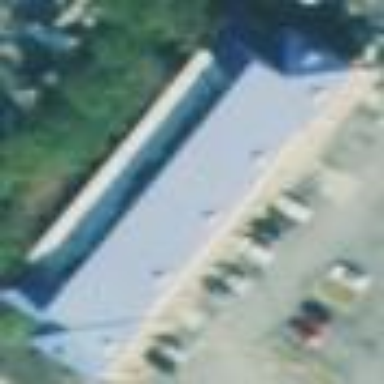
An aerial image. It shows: Retail building.